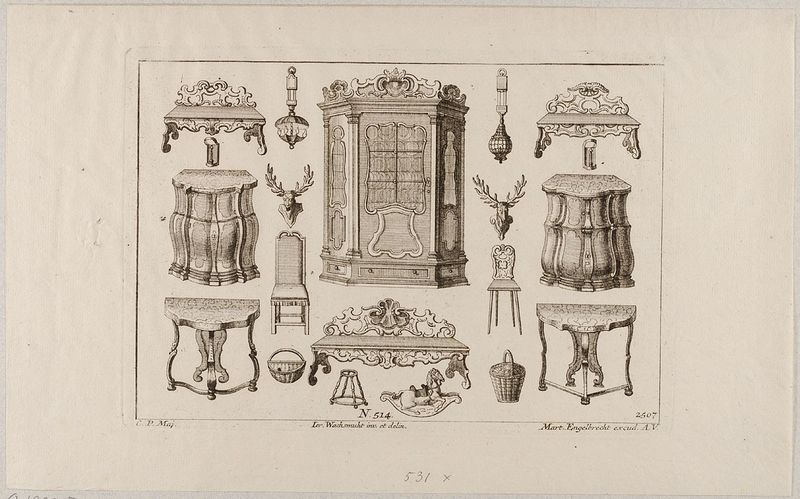
Titel: Verschiedene Möbel
Künstler: Jeremias Wachsmuth
Standort: Hamburg
Institution: Museum für Kunst und Gewerbe Hamburg
Schlagwörter: holz, lampe, stuhl, tisch, zeichnung, barock, bild, möbel, interieur, rokoko, kommode, schrank, grafik, graphik, bank, tafel, korb, fotografie, photographie, druck, druckgraphik, druckgrafik, radierung, stich, kasten, kunstgewerbe, biedermeier, hirsch, konsole, einrichtung, entwürfe, geweih, kupferstich, klassik, kunsthandwerk, spielzeug, zeichung, kinderspielzeug, hausrat, sstuhl, inneneinrichtung, innendekoration, schaukelpferd, reproduktionen, schran, industriedesign, druckerzeugnisse, spielwaren, ornamentstich, vorlageblätter